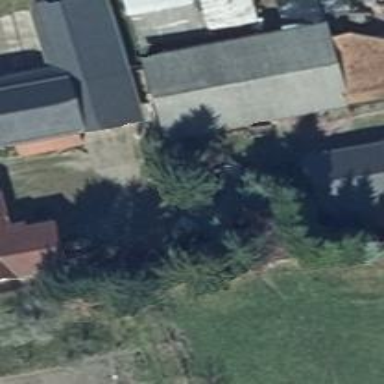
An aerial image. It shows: Evergreen needle-leaved tree.